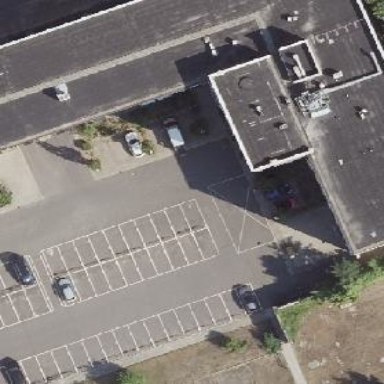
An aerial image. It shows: Building with flat black roof.